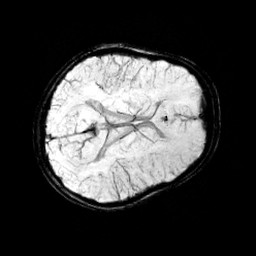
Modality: minIP
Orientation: axial
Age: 9
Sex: male
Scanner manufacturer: siemens
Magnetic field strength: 3 T
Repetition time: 0.027 s
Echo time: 0.02 s